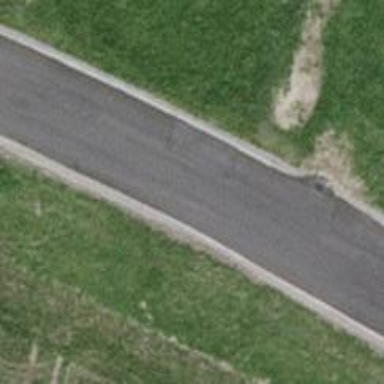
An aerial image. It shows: Unclassified road with asphalt surface.